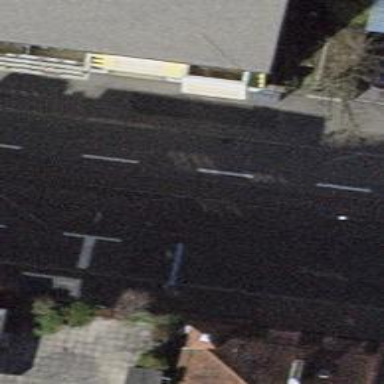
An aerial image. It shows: Road with traffic signals.